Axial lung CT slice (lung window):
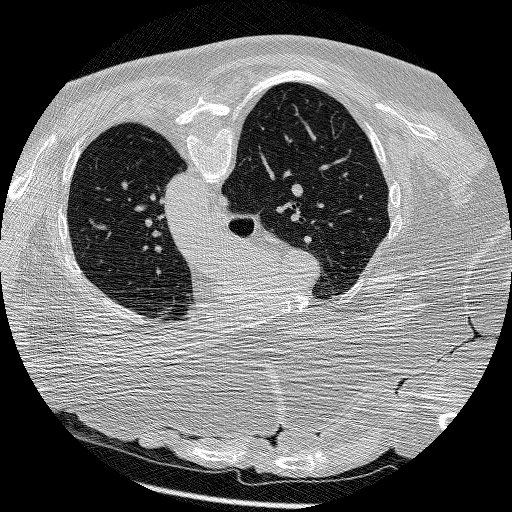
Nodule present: no